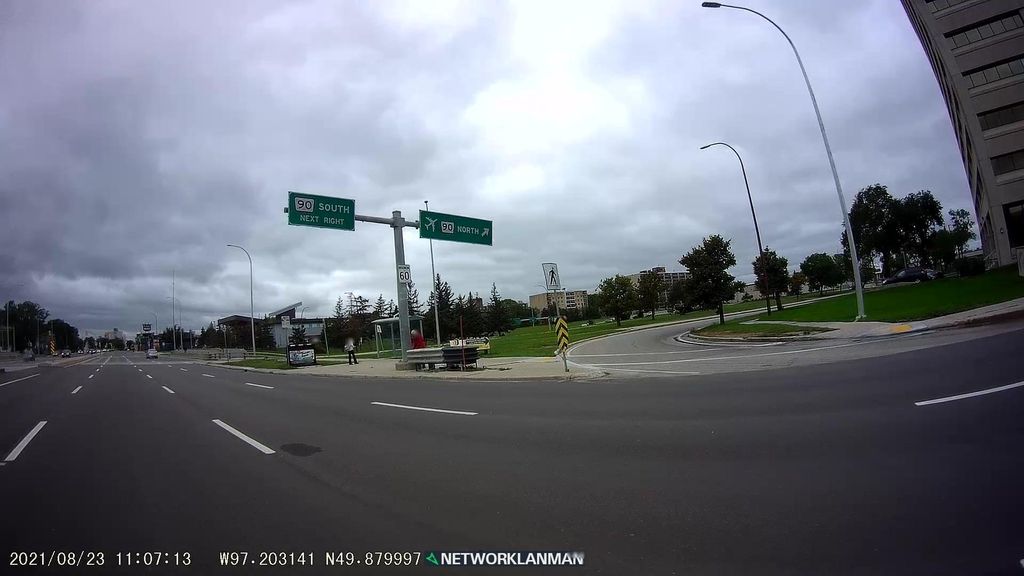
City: winnipeg